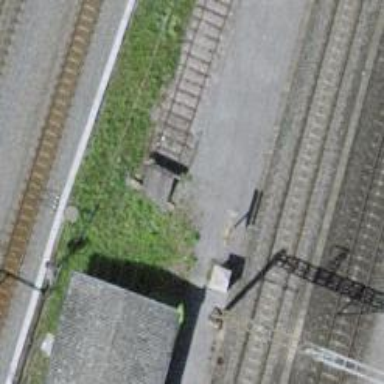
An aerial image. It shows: Railway buffer stop.